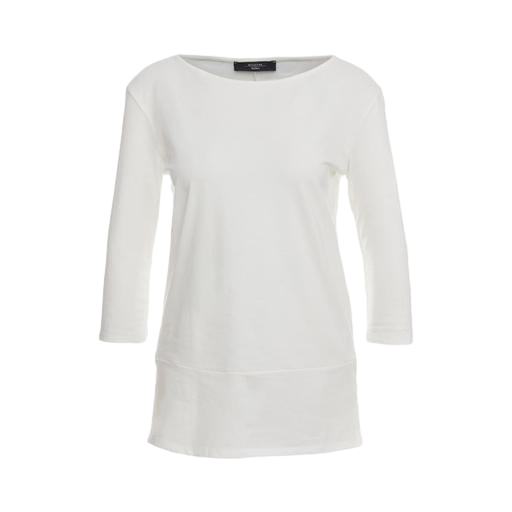
white three-quarter-sleeve top only macy, white boatneck top, white three-quarter sleeve tee, white background